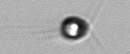
Label: Acanthoica_quattrospina